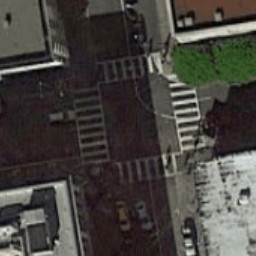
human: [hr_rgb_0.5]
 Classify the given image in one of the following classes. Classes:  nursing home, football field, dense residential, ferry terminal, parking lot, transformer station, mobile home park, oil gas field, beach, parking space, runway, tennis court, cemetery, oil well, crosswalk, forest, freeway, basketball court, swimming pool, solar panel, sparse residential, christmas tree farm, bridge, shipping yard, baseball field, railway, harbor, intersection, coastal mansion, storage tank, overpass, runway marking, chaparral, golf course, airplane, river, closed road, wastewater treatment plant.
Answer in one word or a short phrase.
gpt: crosswalk